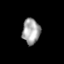
Tissue: skin
Cell type: Epithelial cells
Senescence score: 0.2767
Nuclear area (px): 441
Mean DAPI intensity: 164.392